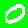
Digit: 0